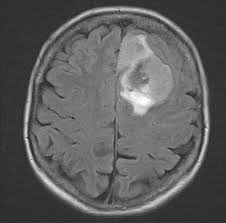
Label: meningioma